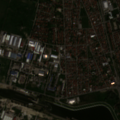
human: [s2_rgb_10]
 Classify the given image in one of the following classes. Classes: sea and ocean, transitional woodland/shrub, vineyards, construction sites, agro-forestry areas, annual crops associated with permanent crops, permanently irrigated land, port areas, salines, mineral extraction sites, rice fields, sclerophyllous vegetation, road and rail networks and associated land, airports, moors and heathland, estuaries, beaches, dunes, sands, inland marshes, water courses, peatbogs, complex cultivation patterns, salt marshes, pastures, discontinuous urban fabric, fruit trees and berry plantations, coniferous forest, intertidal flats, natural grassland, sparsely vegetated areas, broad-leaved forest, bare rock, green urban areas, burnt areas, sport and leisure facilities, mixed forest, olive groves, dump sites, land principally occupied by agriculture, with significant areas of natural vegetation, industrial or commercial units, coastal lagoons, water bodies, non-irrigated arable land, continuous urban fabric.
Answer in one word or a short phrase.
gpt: discontinuous urban fabric, industrial or commercial units, pastures, water courses